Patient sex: M
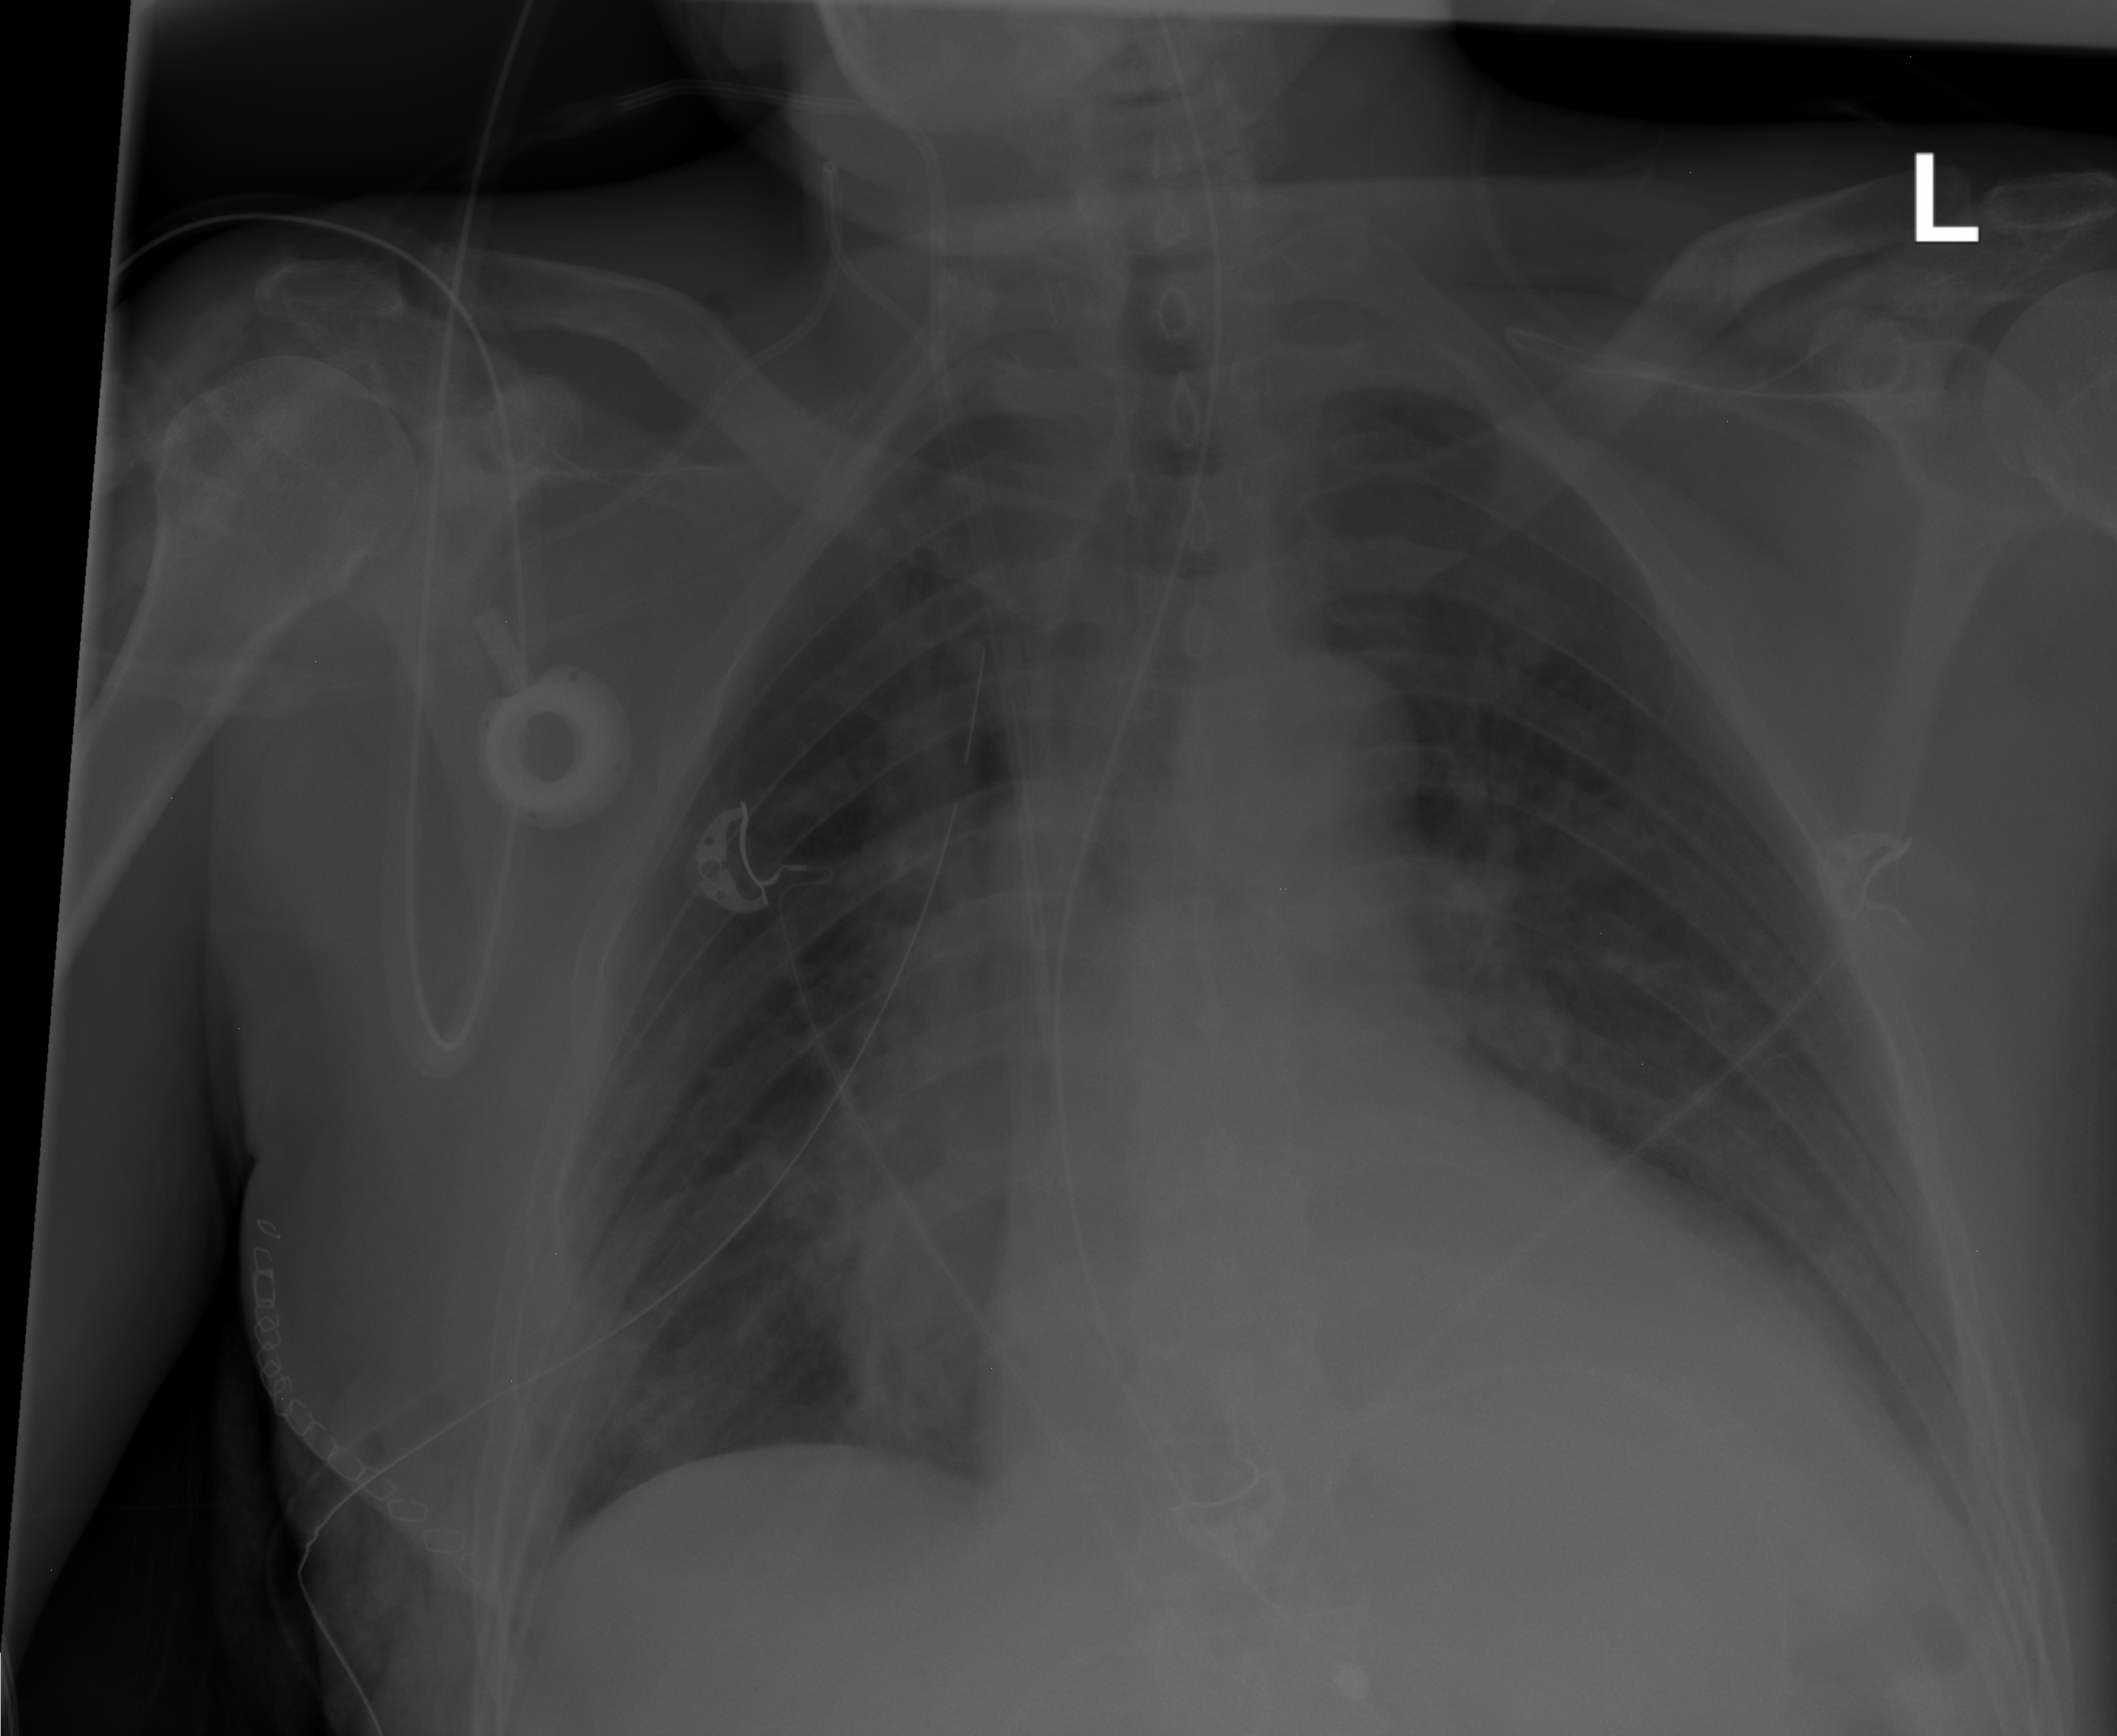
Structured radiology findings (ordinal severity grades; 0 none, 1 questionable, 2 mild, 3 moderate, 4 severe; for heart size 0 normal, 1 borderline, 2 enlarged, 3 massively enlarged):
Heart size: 2
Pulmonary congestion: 0
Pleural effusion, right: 0
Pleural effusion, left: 2
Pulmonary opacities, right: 2
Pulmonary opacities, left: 0
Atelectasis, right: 0
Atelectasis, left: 2